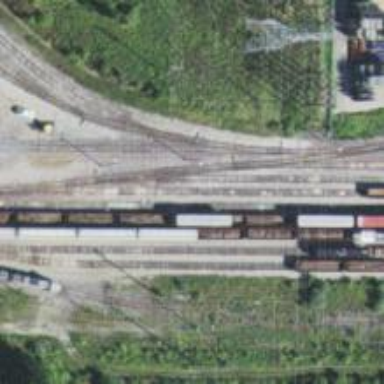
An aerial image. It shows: Railway spur service.